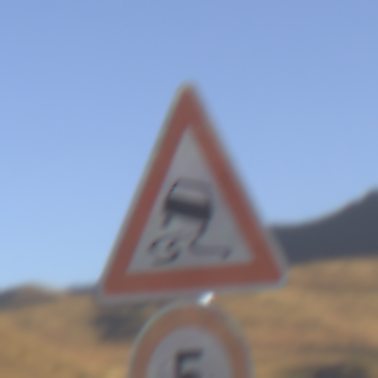
Verkehrszeichen: SchleuderOderRutschgefahr
Zusatzzeichen unten: Geschwindigkeit5
Umgebung: Outdoor, Nature
Tageszeit: SunriseSunset
Wetter: Clear
Licht: Natural
Jahreszeit: NotSpecified
Kontrast: HighContrast